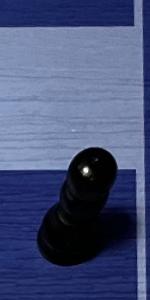
Label: Pawn_Black